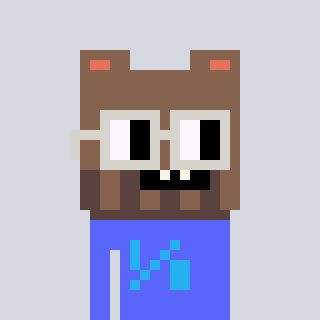
a pixel art character with square light gray glasses, a bear-shaped head and a purple-colored body on a cool background